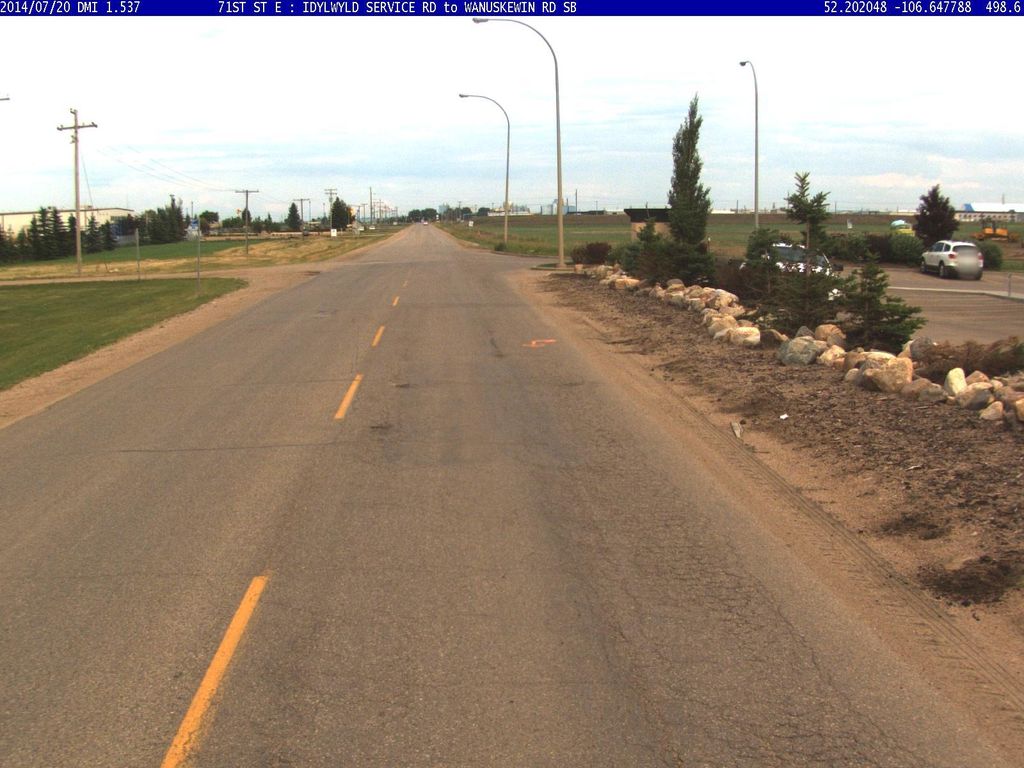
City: saskatoon